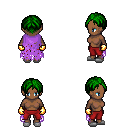
a pixel art fantasy rpg character, female body template, human, dark skin, maroon tattered cape, red pants, green parted hairstyle, gold gloves, white slippers, four views (front, back, left, right), 2x2 character sprite sheet, small pixel art, hard edges, no anti-aliasing